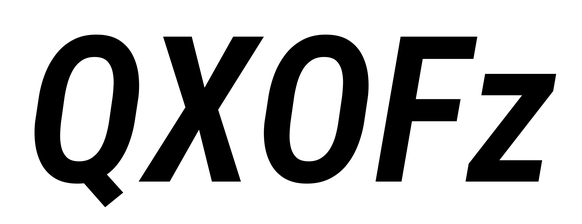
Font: Roboto-Italic_Condensed_SemiBold_Italic